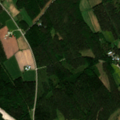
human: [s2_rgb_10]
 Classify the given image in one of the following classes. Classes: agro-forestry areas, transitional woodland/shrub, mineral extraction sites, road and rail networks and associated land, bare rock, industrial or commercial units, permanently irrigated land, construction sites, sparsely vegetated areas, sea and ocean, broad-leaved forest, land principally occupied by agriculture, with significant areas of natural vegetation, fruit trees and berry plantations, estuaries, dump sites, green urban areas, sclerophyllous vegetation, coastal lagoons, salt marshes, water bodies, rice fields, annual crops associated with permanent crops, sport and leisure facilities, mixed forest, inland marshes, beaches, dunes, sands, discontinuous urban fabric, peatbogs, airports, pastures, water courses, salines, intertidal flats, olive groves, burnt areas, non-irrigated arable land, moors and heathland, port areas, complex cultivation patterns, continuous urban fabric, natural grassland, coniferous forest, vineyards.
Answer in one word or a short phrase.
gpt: land principally occupied by agriculture, with significant areas of natural vegetation, coniferous forest, mixed forest